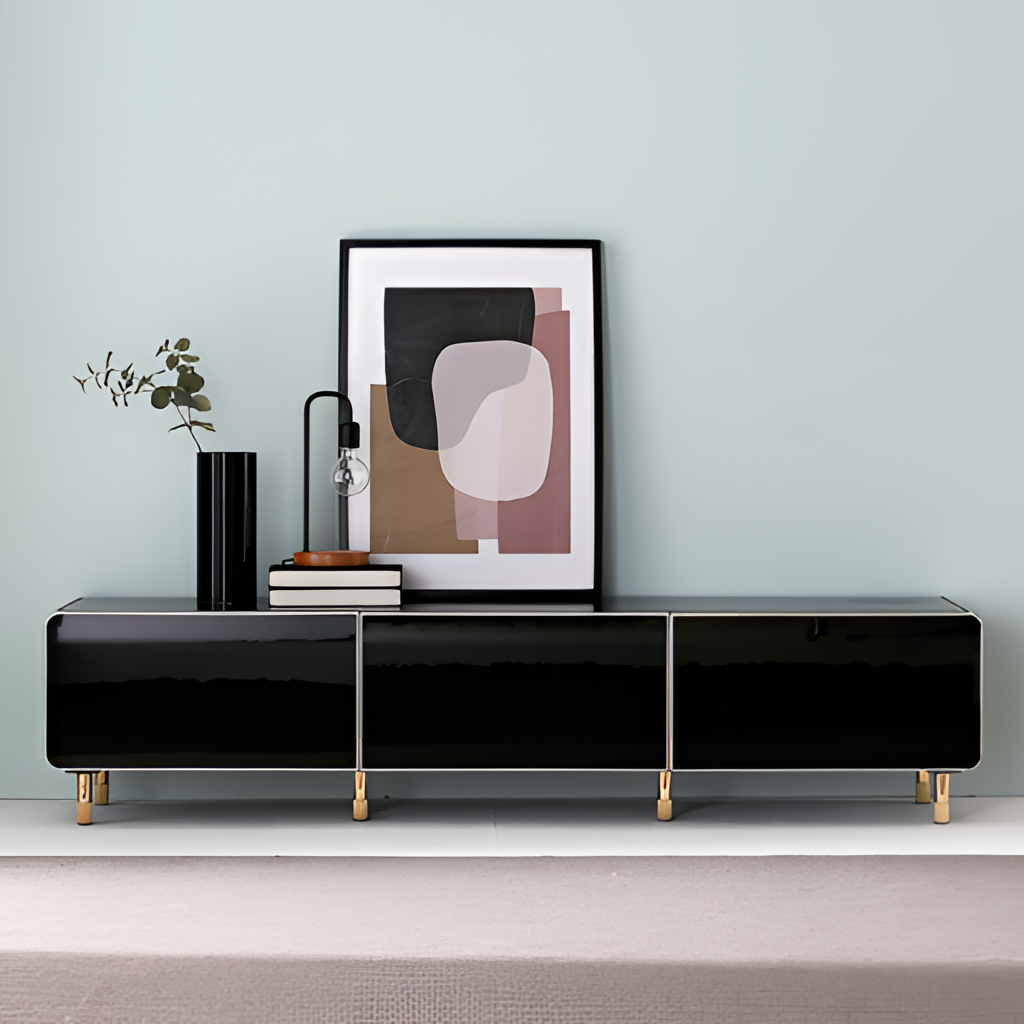
lacquer media console, living room, paint wallpaper, with solid pattern, modern, beige carpet flooring, with solid pattern